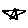
Label: star